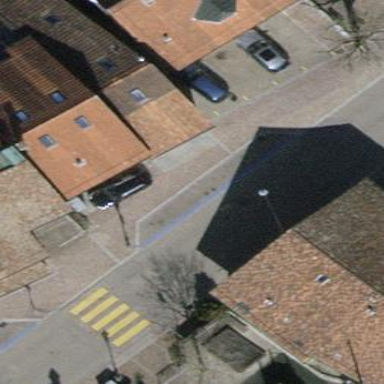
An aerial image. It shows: Parking lane.